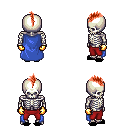
a pixel art fantasy rpg character, male body template, skeleton, blue cape, red pants, red mohawk hairstyle, gold gloves, black slippers, four views (front, back, left, right), 2x2 character sprite sheet, small pixel art, hard edges, no anti-aliasing